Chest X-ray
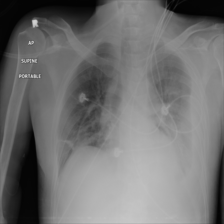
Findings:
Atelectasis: positive
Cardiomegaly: negative
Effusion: positive
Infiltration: negative
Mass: negative
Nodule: negative
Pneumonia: negative
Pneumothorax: negative
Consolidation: negative
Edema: negative
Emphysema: negative
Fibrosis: negative
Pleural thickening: negative
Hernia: negative